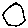
Label: circle